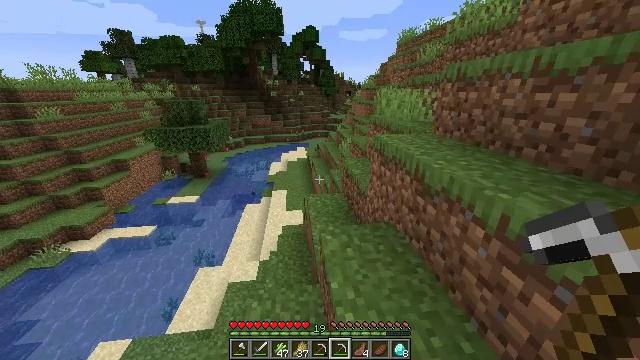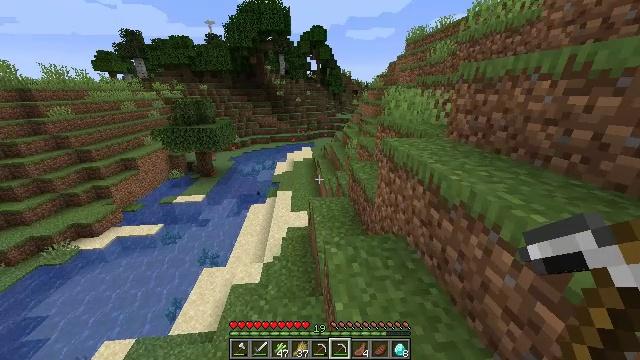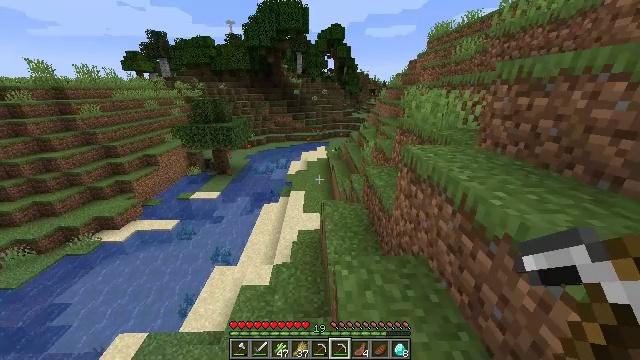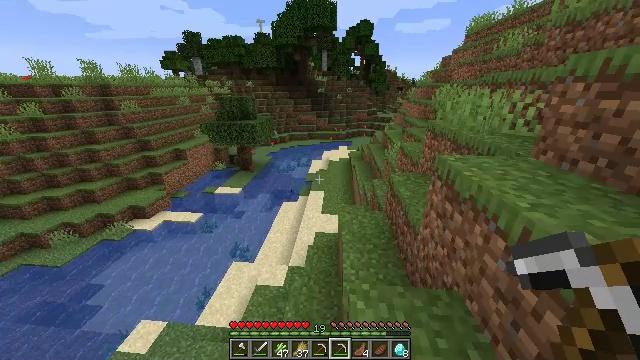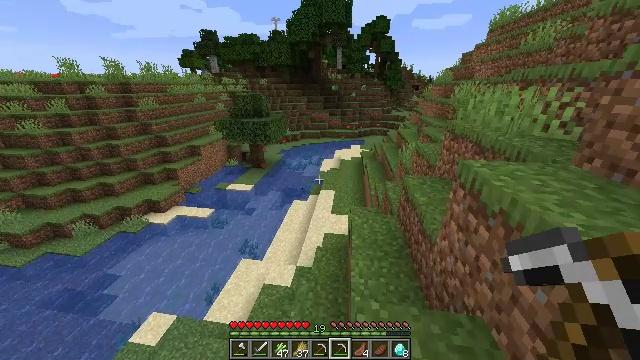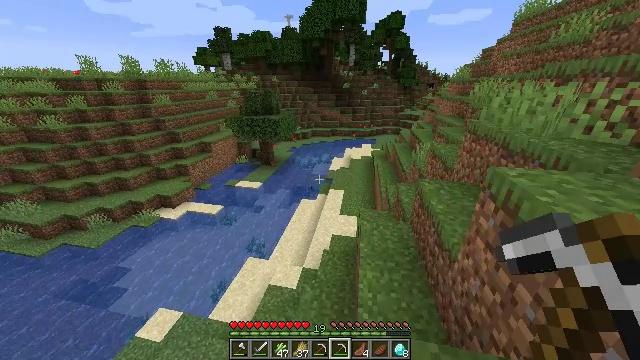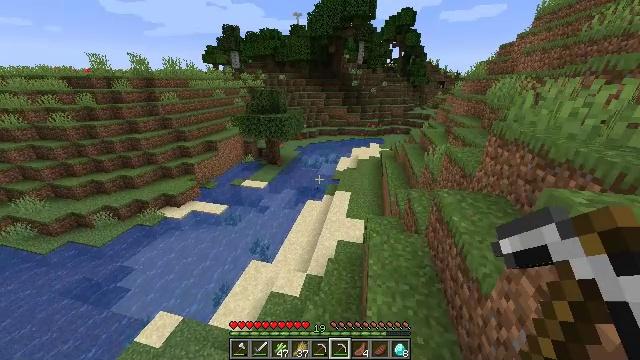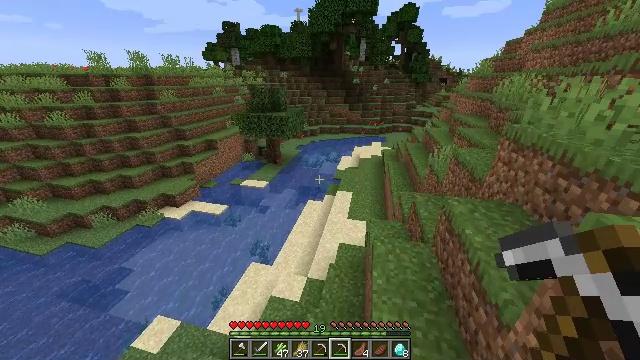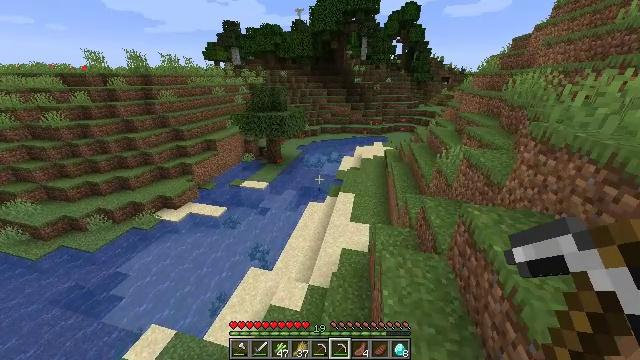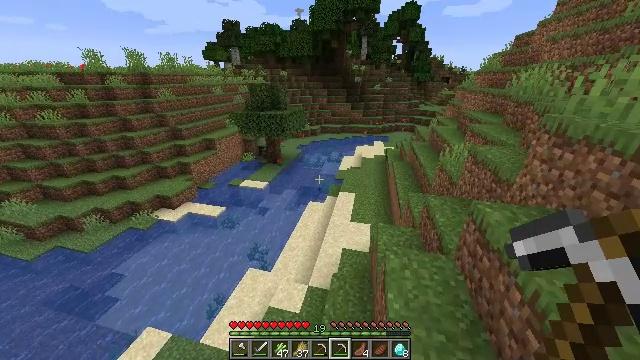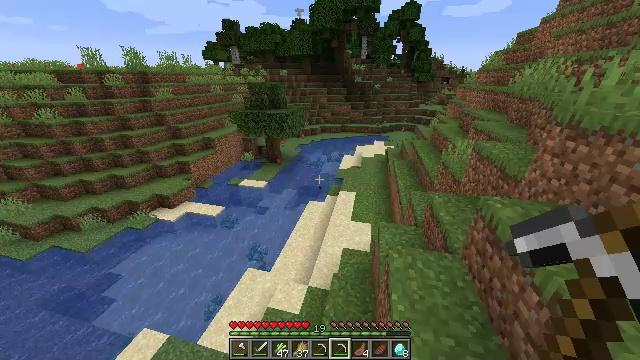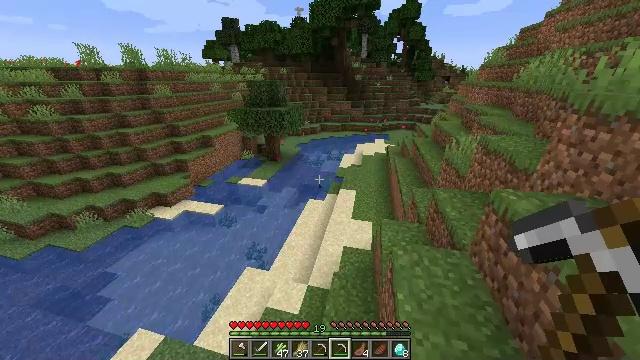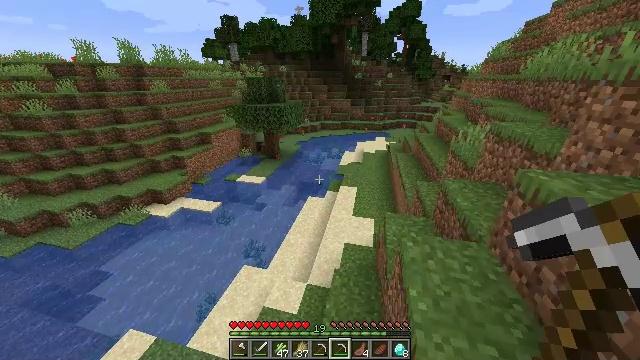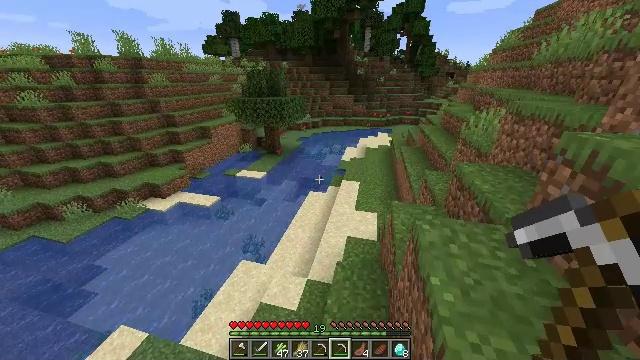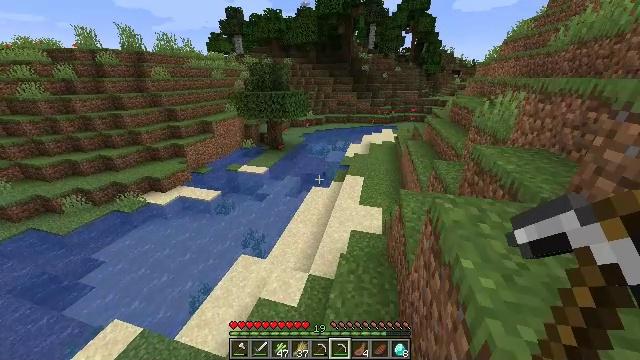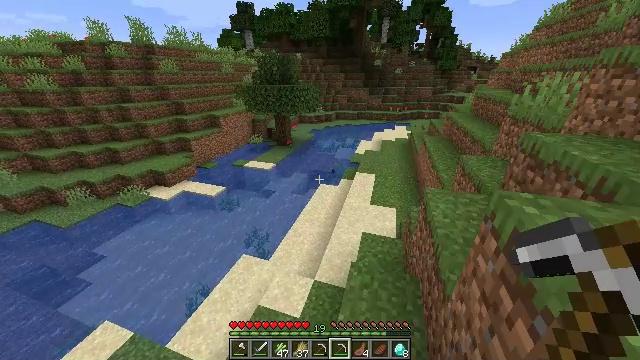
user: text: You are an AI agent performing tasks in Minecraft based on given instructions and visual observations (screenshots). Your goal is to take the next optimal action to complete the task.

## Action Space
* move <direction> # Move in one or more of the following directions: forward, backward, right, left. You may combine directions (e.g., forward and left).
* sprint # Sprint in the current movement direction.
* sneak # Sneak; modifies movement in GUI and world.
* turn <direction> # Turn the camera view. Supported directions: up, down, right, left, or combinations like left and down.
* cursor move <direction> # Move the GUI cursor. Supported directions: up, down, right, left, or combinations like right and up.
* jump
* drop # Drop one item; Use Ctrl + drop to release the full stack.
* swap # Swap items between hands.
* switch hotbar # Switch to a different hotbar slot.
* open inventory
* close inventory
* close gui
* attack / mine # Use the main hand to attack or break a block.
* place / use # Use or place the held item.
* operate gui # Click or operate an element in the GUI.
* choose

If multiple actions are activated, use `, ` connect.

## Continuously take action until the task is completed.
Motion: motion action
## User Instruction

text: Gather bee nest from a tree in the forest.
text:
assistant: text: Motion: move forward, sprint, turn left
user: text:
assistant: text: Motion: move forward, sprint, turn left
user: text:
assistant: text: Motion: move forward, sprint, turn left
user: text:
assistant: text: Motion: move forward, sprint, turn left
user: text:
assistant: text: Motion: move forward, sprint, turn left
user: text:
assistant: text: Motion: move forward, sprint, turn left
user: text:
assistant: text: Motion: move forward, sprint
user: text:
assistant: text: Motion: move forward, sprint
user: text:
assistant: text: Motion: move forward, sprint
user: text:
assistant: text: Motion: move forward, sprint
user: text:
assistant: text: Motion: move forward, sprint
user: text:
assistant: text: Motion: move forward, sprint
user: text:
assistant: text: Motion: move forward, sprint
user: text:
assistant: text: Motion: move forward, sprint
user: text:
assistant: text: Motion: move forward, sprint, turn left
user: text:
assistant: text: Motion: move forward, sprint
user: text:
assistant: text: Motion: move forward, sprint
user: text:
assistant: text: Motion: move forward, sprint
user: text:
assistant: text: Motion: move forward, sprint
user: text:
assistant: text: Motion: move forward, sprint
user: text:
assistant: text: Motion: move forward, sprint
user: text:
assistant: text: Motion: move forward, sprint
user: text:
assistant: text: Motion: move forward, sprint
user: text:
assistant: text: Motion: move forward, sprint
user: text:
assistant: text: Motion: move forward, sprint, turn left
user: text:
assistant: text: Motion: move forward, sprint, turn left
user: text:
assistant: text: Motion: move forward, sprint
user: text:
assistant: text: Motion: move forward, sprint
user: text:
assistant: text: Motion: move forward, sprint
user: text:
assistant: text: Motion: move forward, sprint